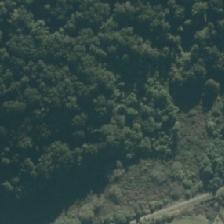
Land cover: broadleaved_indigenous_hardwood